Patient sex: M
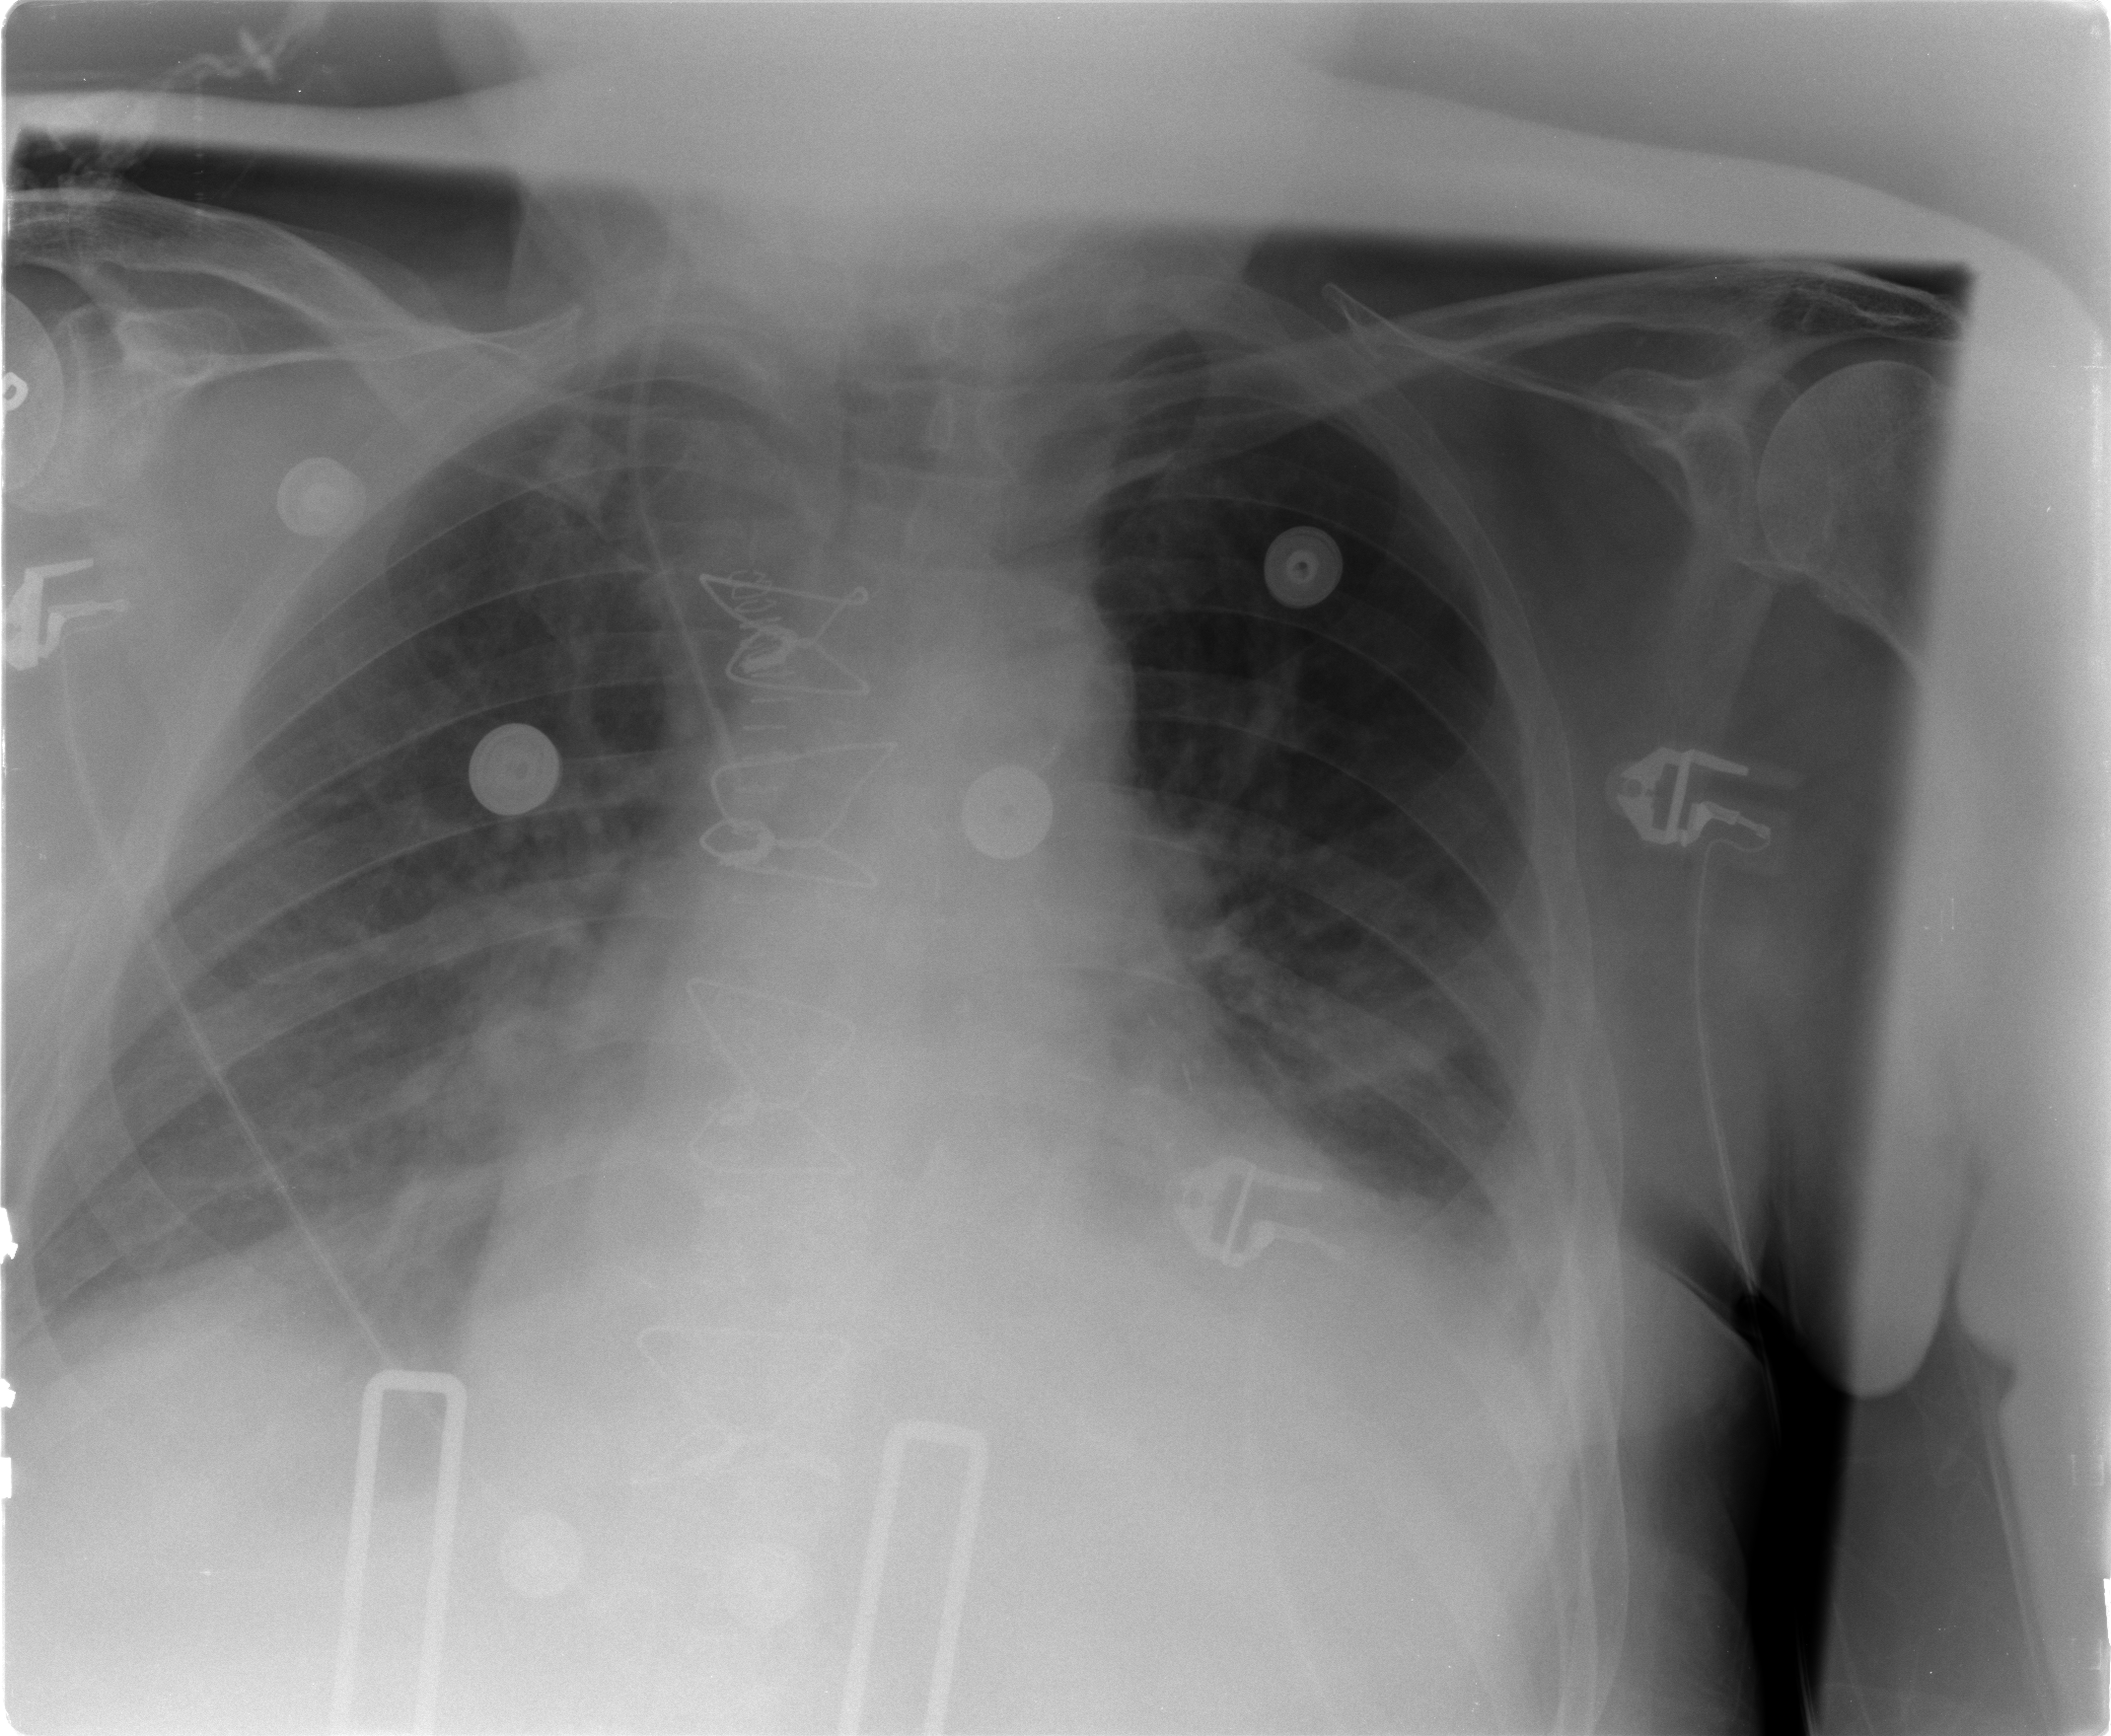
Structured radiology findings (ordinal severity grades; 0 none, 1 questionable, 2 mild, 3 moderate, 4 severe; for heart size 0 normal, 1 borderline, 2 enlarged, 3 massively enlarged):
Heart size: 3
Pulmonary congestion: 2
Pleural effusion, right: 2
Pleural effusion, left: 1
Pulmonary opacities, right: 2
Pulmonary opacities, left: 2
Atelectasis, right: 2
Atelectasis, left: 2